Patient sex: F
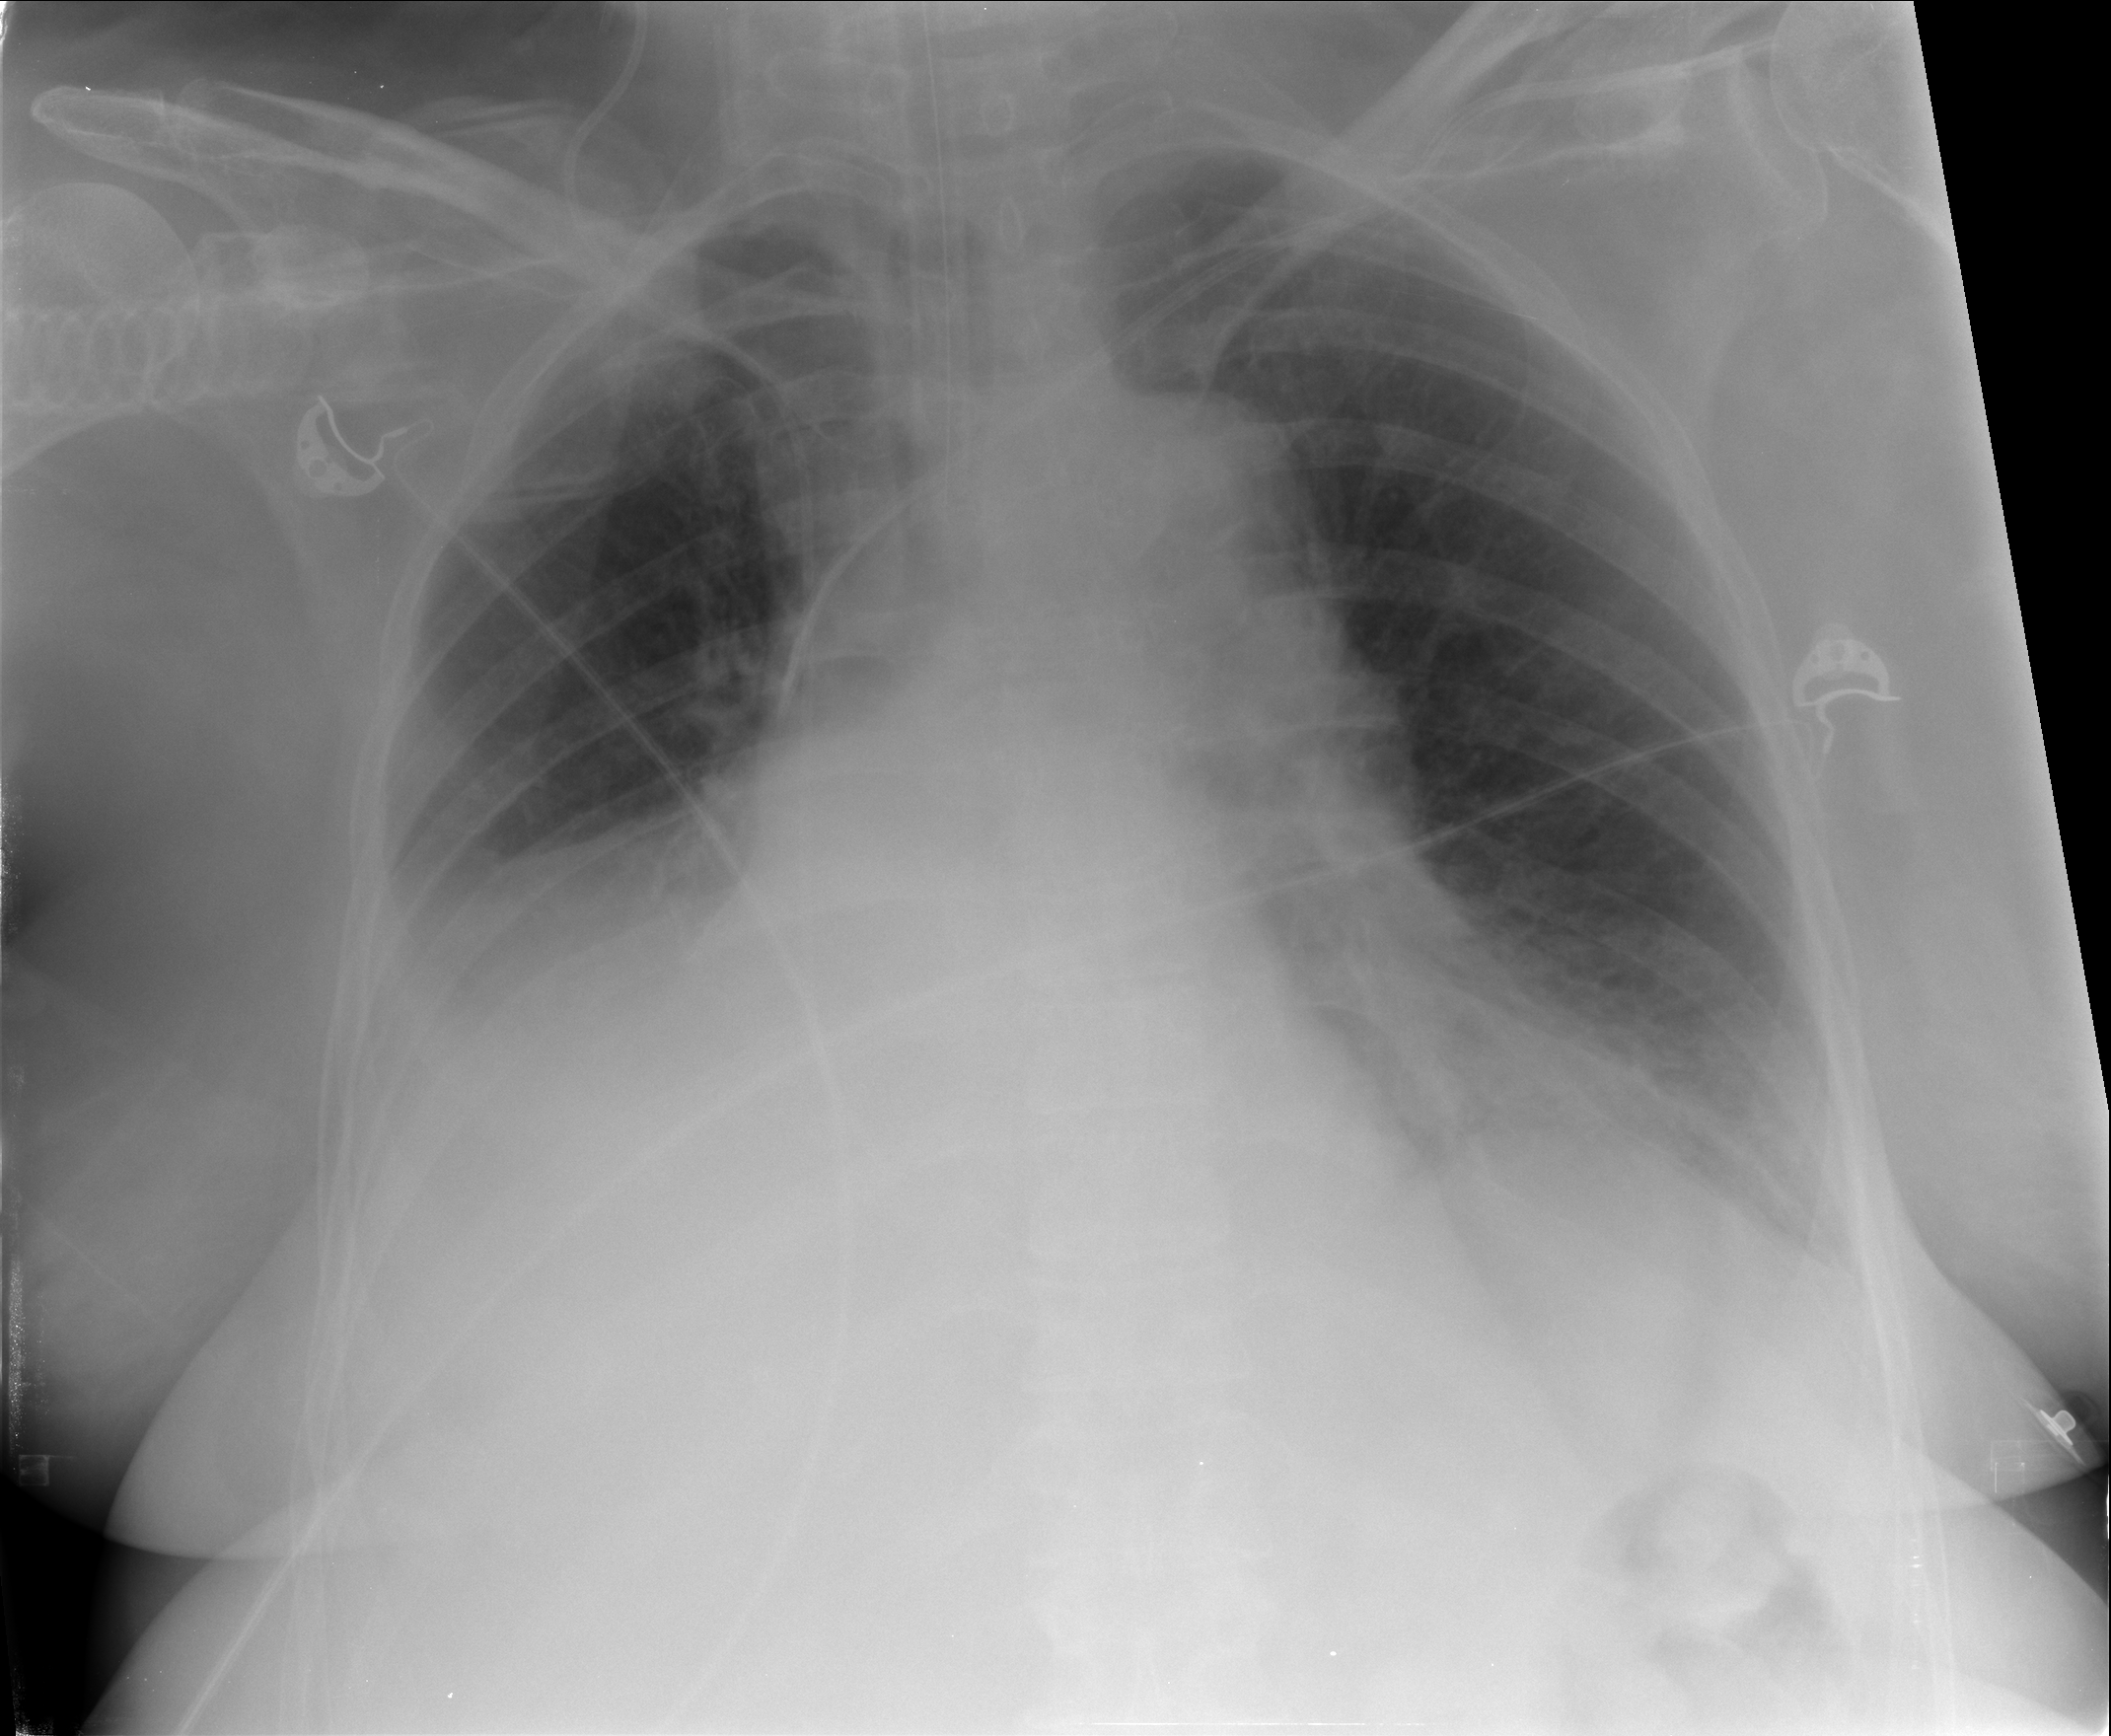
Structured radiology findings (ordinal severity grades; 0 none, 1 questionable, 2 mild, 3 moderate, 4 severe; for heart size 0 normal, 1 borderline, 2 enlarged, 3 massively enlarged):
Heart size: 0
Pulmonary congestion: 0
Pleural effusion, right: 3
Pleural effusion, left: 1
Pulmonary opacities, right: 0
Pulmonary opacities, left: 0
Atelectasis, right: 2
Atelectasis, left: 2